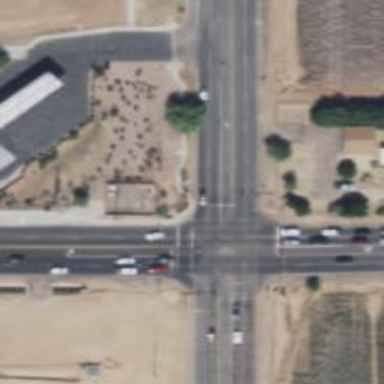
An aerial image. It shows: Solid stop line on the road.